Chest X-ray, AP view. Patient: 47 years old, sex M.
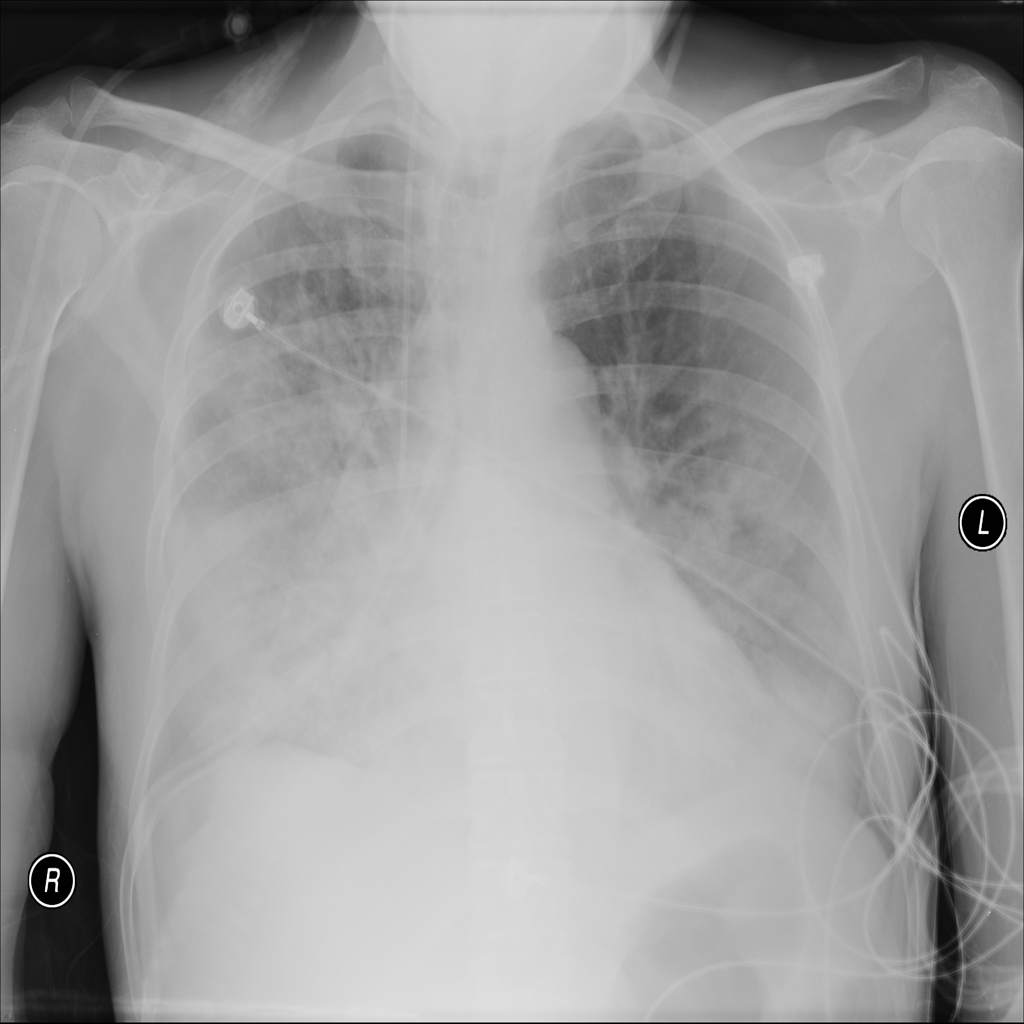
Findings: Infiltration